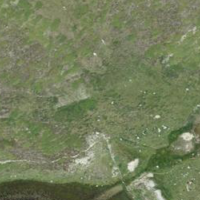
EUNIS habitat code: 26
Species observed at this site:
Kalmia procumbens